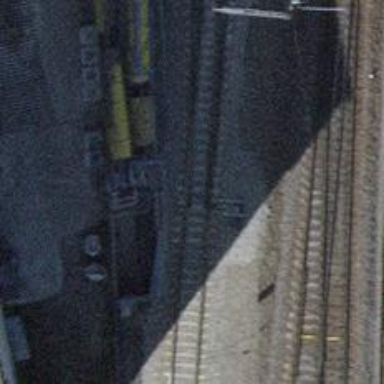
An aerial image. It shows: Railway switch.